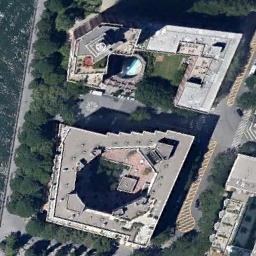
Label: commercial_area